Aerial crown-view tile of a tropical tree (Barro Colorado Island, Panama), acquired 20240918:
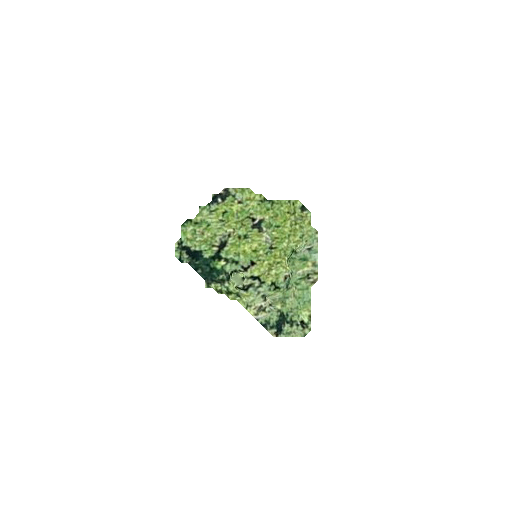
Species: Anacardium excelsum
GBIF accepted scientific name: Anacardium excelsum
Crown area: 22.311 m²